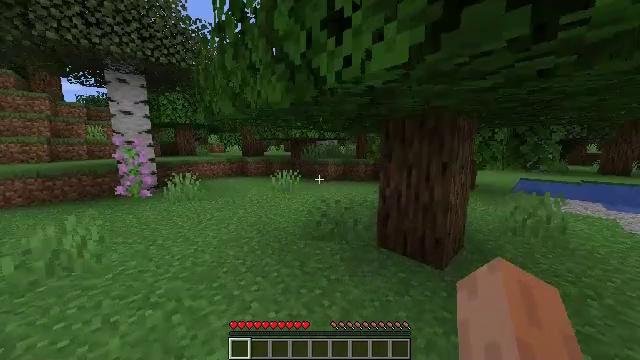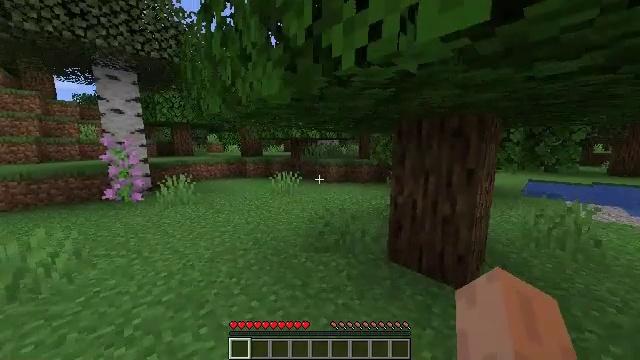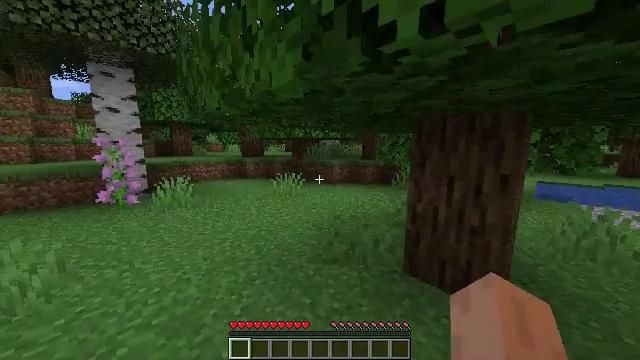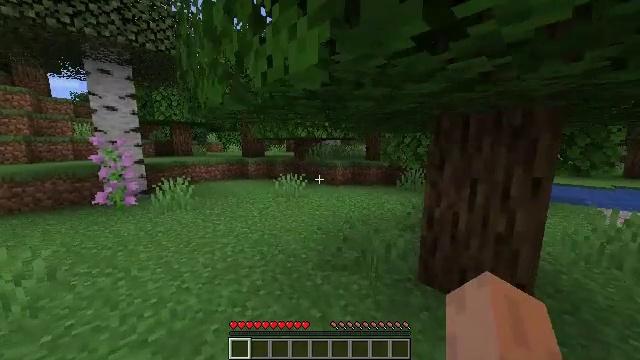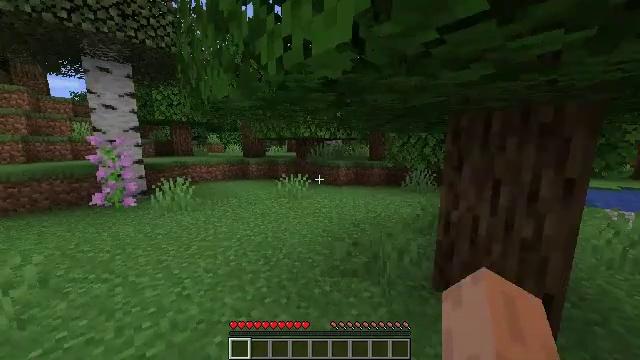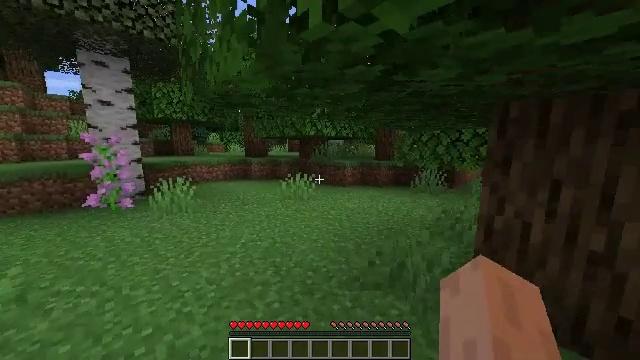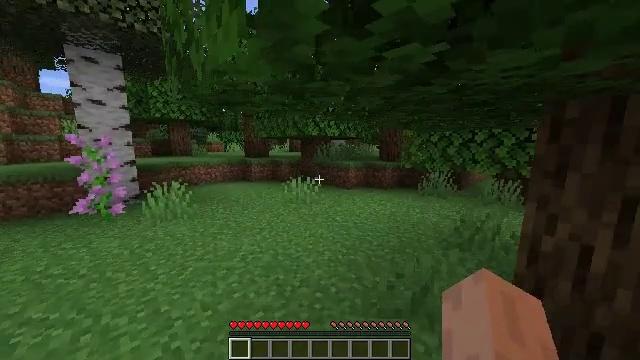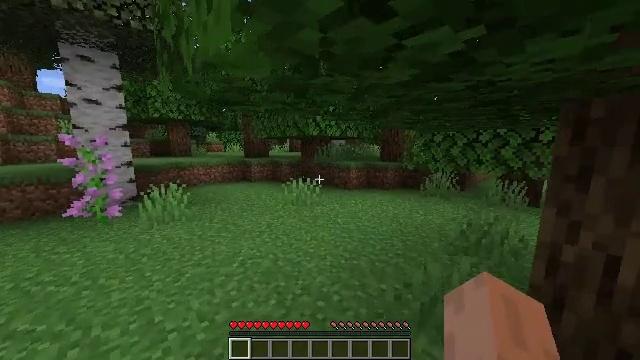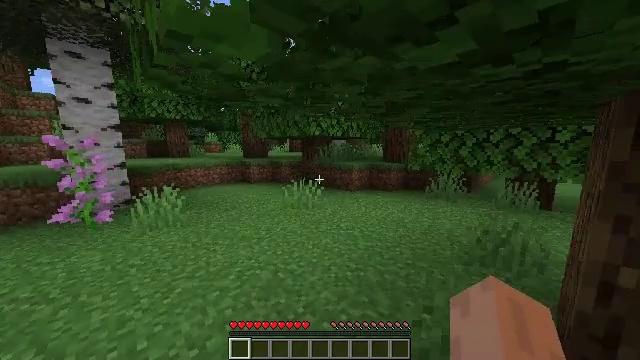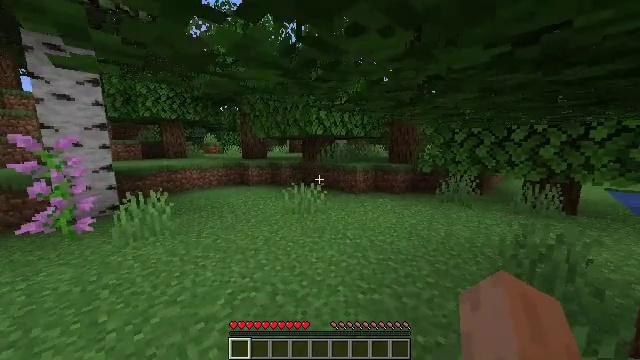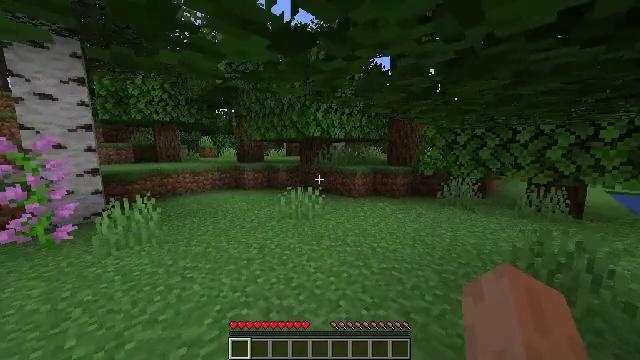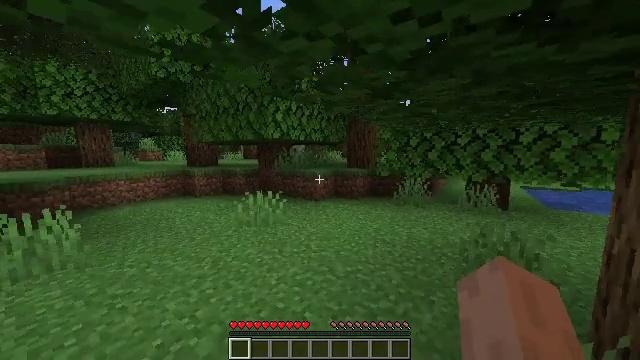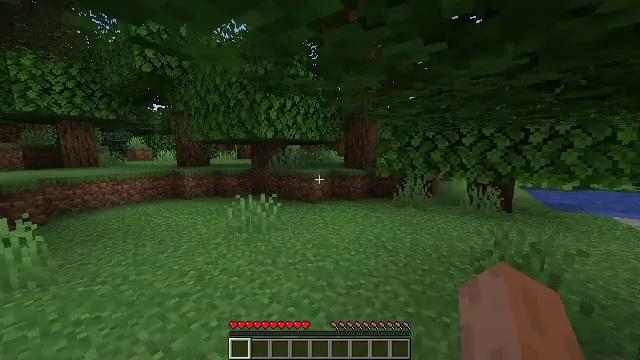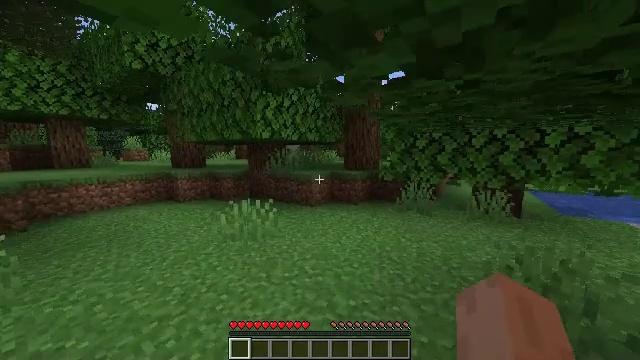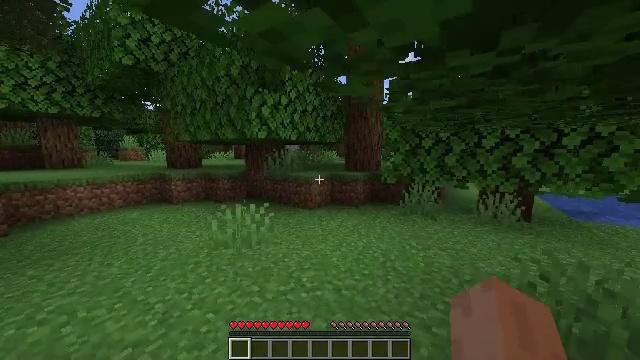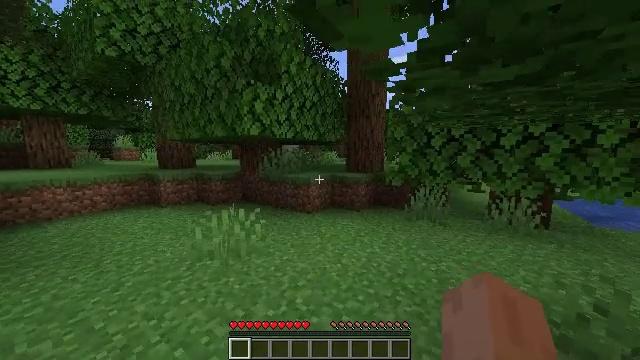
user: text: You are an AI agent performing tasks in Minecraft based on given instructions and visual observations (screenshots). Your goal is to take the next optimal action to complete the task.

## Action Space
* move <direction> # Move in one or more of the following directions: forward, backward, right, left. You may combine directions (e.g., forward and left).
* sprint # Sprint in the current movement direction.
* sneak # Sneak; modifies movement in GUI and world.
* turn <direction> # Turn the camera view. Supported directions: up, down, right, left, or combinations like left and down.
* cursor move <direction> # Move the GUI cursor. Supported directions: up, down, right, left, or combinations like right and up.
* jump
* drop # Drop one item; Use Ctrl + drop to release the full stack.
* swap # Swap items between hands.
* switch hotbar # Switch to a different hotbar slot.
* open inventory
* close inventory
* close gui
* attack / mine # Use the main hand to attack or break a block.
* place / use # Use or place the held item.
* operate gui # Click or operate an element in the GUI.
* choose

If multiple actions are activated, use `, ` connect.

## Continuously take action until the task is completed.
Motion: motion action
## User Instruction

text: Collect the oak planks from the structure.
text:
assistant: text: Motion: move forward and move left, attack / mine
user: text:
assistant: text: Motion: move forward and move left, attack / mine
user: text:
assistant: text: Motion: move forward and move left, attack / mine
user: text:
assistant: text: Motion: move forward and move left, attack / mine
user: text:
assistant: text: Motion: move forward, attack / mine
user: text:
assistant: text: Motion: move forward, attack / mine
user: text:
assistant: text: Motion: move forward, attack / mine
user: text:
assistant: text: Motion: move forward, attack / mine
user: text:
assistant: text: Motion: move forward, attack / mine
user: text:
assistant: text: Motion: move forward, attack / mine
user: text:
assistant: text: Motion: move forward, turn right, attack / mine
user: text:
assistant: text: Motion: move forward, turn right, attack / mine
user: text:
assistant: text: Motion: move forward, attack / mine
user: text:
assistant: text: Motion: move forward, attack / mine
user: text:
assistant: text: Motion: move forward, attack / mine
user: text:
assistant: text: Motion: move forward, attack / mine
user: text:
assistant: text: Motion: move forward, attack / mine
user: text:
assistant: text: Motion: move forward, attack / mine
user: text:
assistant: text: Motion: move forward, attack / mine
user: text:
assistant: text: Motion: move forward, turn right, attack / mine
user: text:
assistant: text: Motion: move forward, turn right, attack / mine
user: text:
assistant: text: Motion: move forward, turn right, attack / mine
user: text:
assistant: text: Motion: move forward, attack / mine
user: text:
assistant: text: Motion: move forward, attack / mine
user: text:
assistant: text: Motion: move forward, attack / mine
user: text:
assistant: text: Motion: move forward, turn right, attack / mine
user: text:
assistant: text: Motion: move forward, attack / mine
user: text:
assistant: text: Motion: move forward, attack / mine
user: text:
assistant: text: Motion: move forward, attack / mine
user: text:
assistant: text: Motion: move forward, turn right, attack / mine